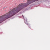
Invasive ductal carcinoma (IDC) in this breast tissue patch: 0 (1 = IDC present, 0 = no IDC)